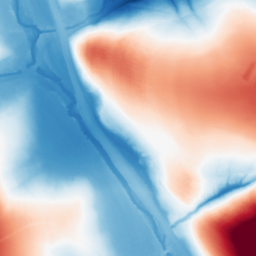
Category: morphological
Decomposition family: morphological
Decomposition parameters: operation: average
size: 100
Upsampling method: lanczos
Upsampling parameters: scale: 2
Upsampling scale: 2